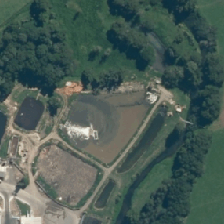
Land cover: urban_build_up